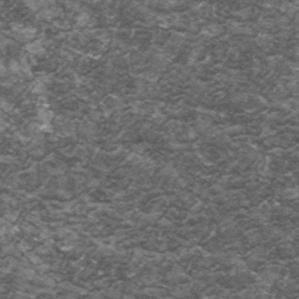
Label: frost